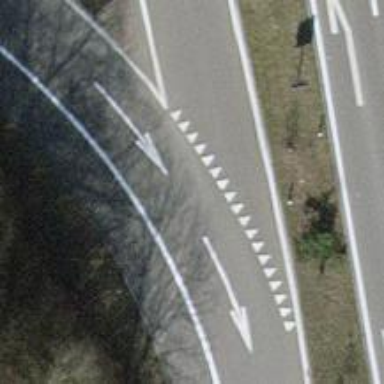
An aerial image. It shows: Road with "give way" sign.